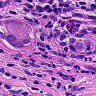
Metastatic tissue present: yes